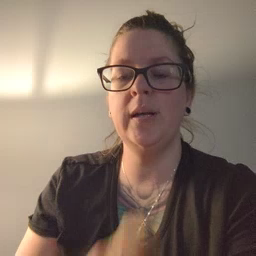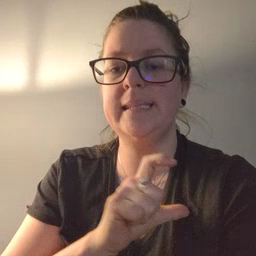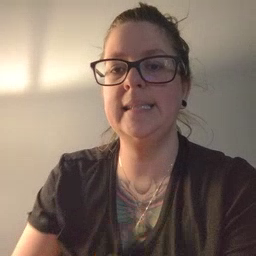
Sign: police